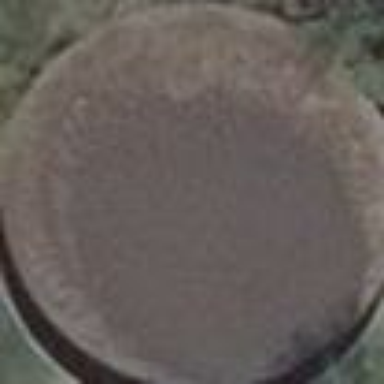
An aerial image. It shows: Storage tank with man-made structure.